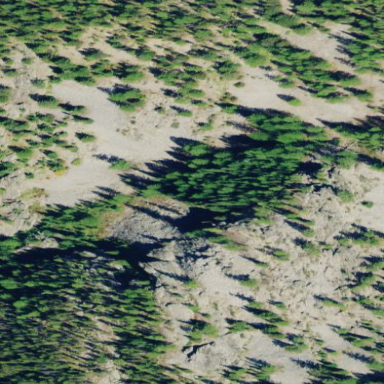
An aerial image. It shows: Natural scree.